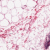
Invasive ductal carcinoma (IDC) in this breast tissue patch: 0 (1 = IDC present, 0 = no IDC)